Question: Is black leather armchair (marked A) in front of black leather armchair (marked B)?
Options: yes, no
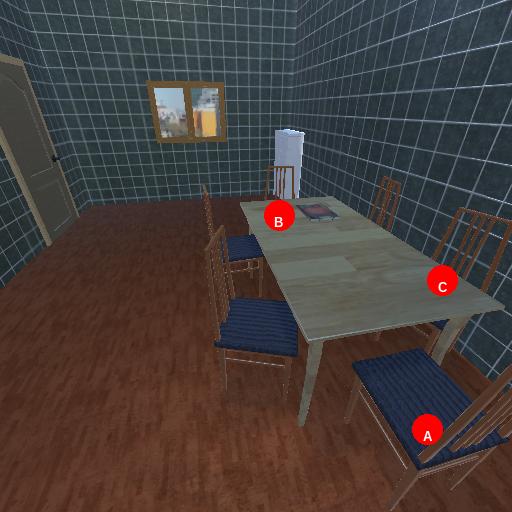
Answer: yes